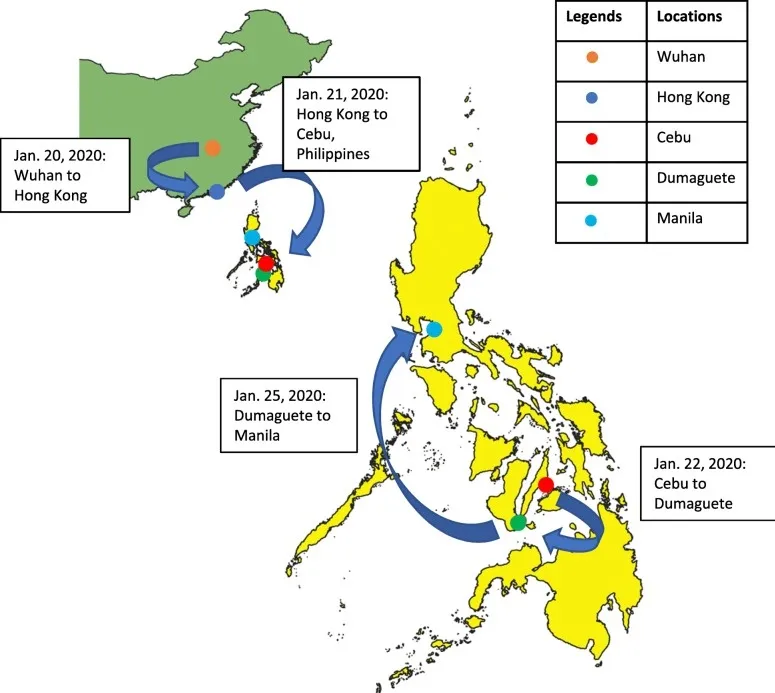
Travels of patient 1 and 2.
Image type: pathology (van_gieson)